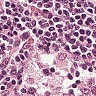
Metastatic tissue present: no